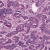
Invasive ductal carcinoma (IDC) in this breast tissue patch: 1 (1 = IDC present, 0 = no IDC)